Chest X-ray:
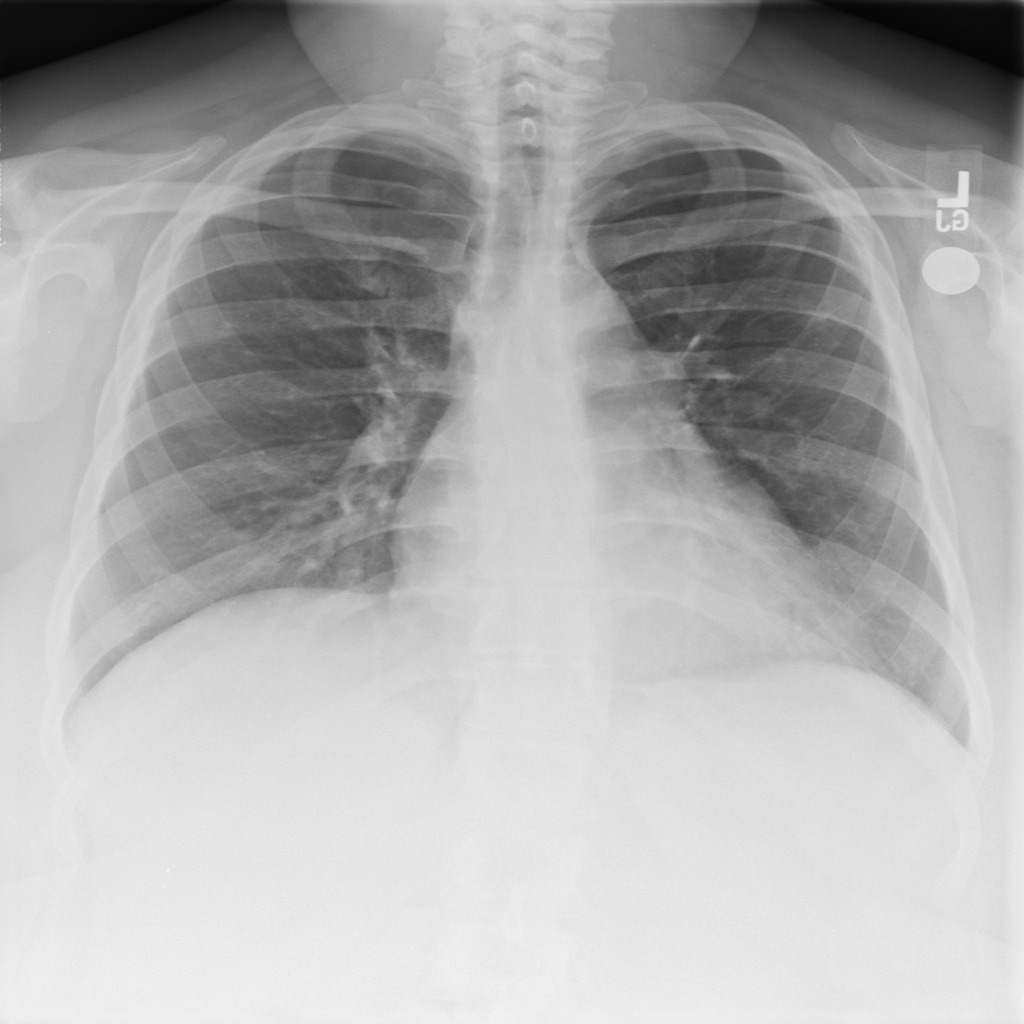
No abnormal finding: yes